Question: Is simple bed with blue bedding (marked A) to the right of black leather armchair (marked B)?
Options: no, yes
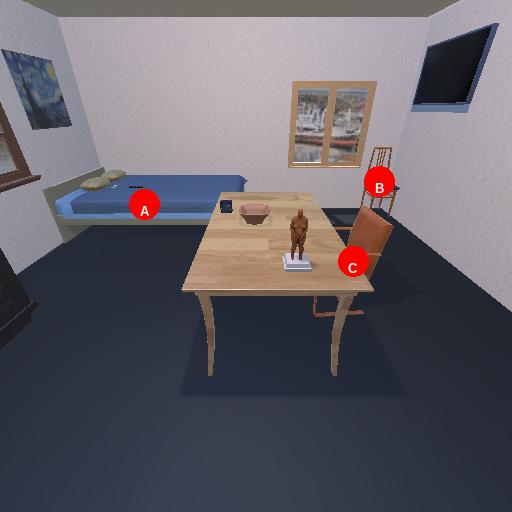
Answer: no